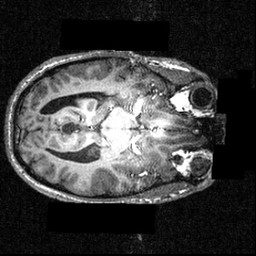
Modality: T1w
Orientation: axial
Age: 21
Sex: male
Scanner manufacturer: siemens
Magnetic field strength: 3.951 T
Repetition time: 1.5 s
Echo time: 0.00335 s